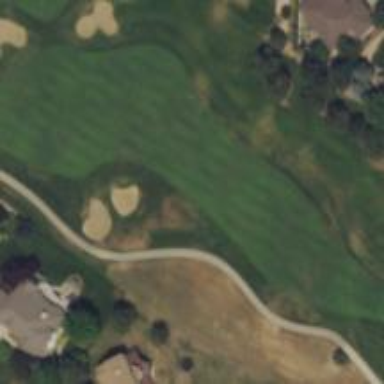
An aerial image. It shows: View of golf hole.